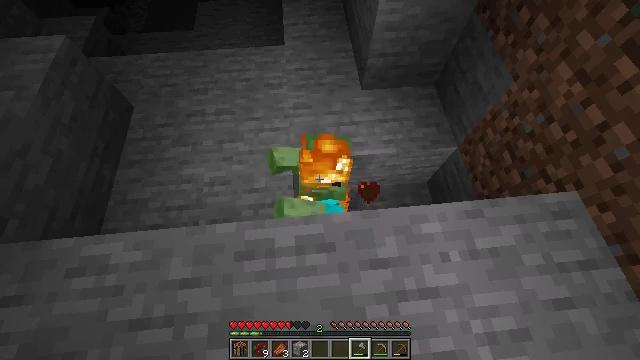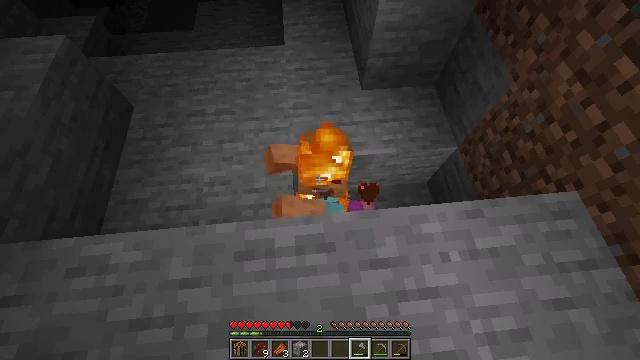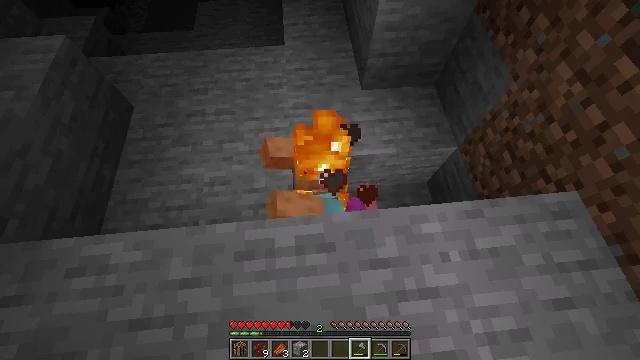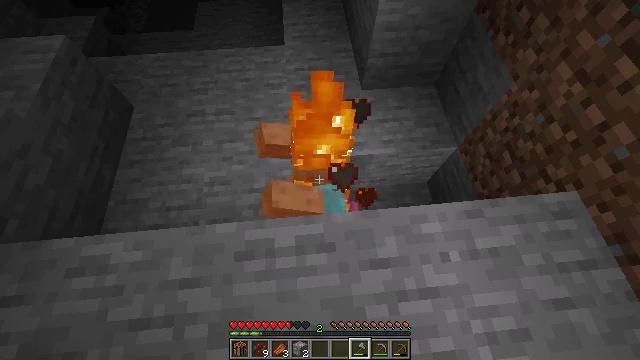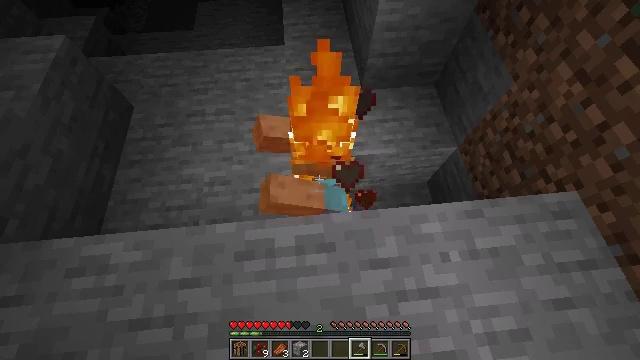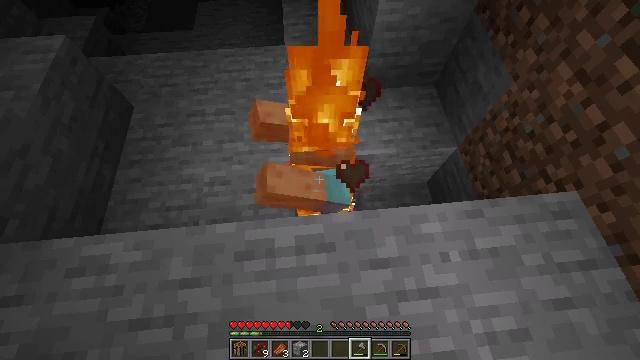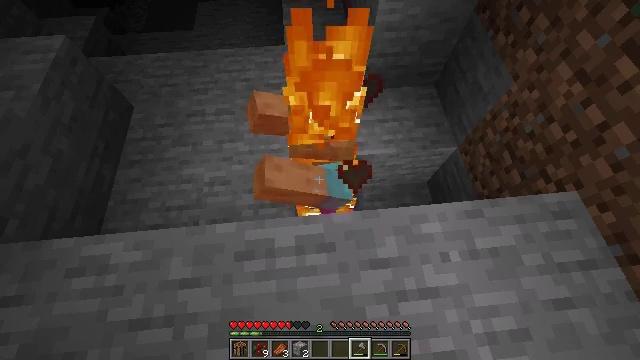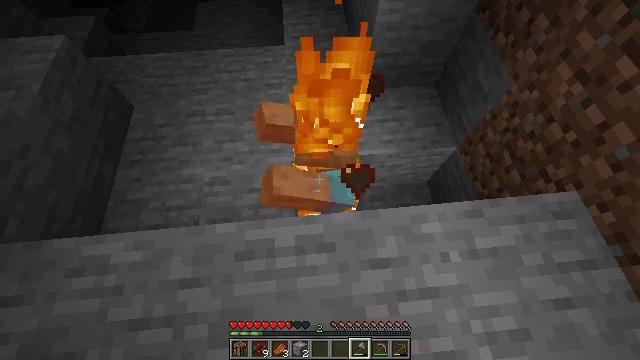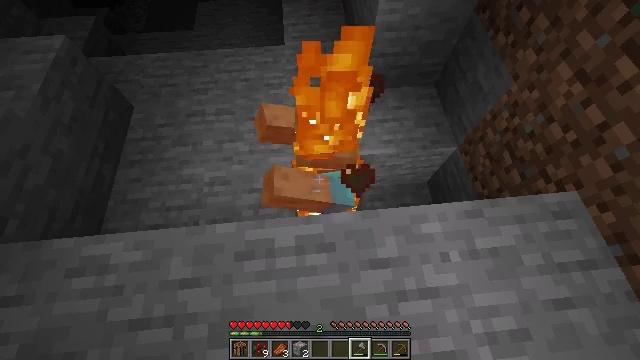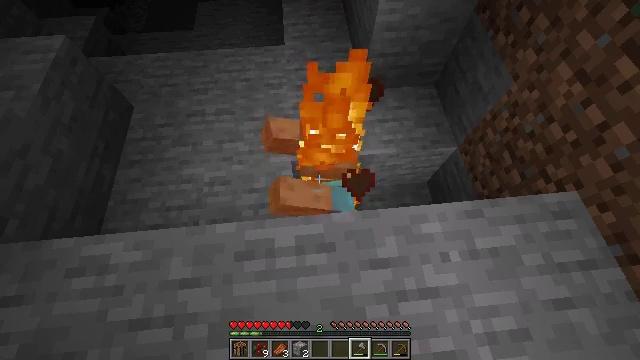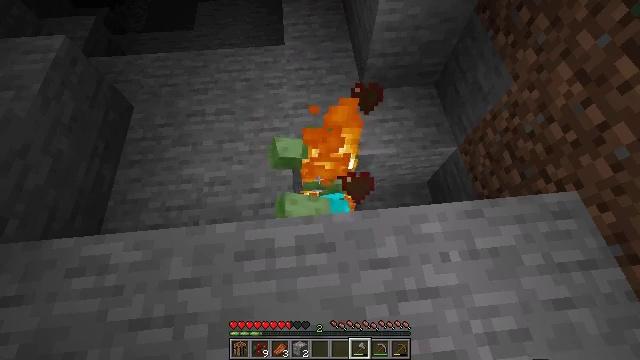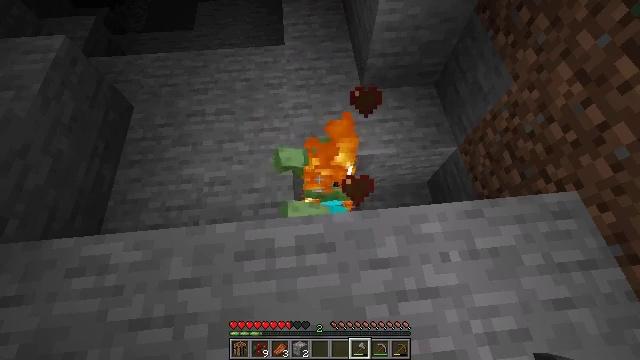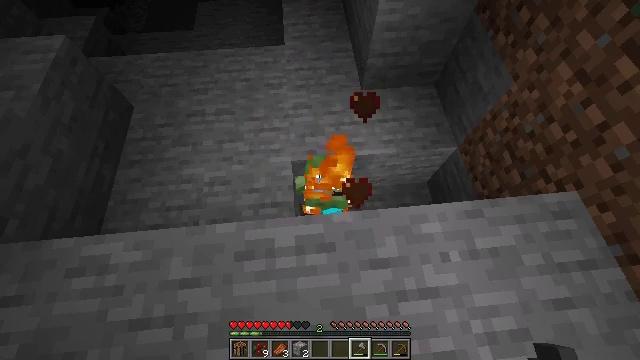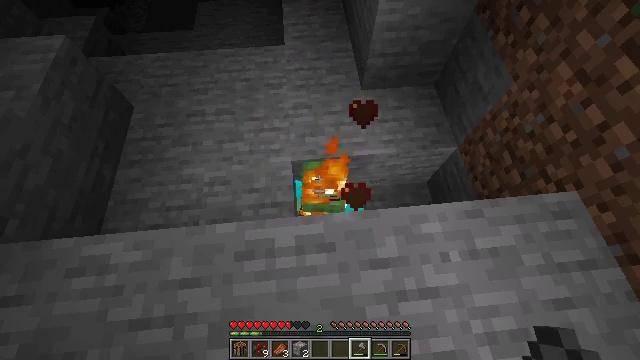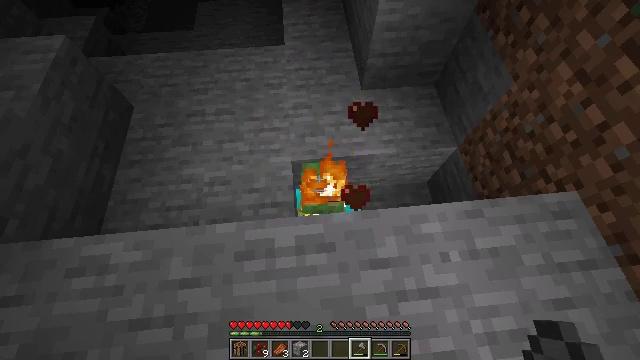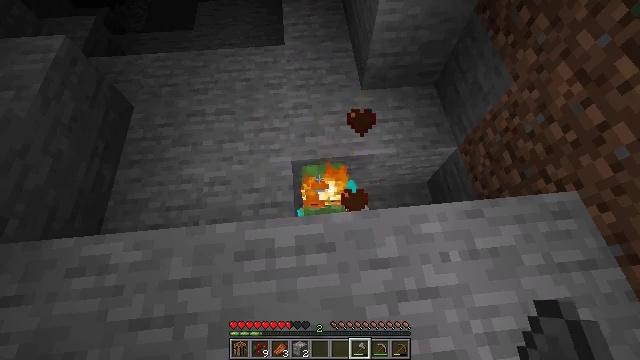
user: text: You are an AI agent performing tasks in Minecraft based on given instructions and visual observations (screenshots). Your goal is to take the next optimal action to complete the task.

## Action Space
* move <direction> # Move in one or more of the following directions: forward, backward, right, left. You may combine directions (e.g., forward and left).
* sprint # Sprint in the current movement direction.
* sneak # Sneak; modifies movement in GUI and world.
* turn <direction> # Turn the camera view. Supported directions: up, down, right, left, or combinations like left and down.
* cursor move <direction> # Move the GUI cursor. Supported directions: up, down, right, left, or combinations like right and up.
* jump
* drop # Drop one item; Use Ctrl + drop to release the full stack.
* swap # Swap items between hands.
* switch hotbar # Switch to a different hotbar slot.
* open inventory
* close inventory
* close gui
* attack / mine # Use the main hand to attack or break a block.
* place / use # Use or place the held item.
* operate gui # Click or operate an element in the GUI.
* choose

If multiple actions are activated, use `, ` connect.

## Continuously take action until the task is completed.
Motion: motion action
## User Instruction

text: Kill mobs.
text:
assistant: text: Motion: no_op
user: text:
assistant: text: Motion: no_op
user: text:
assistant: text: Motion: no_op
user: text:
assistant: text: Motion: no_op
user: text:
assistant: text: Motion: no_op
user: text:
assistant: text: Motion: no_op
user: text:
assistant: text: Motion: no_op
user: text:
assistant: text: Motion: no_op
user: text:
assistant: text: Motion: no_op
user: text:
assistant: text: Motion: no_op
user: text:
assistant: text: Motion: no_op
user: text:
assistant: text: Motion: no_op
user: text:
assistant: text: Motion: no_op
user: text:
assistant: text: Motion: no_op
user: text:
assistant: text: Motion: no_op
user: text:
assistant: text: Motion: attack / mine
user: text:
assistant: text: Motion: attack / mine
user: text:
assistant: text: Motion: attack / mine
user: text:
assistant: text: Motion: no_op
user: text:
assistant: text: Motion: no_op
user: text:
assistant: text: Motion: no_op